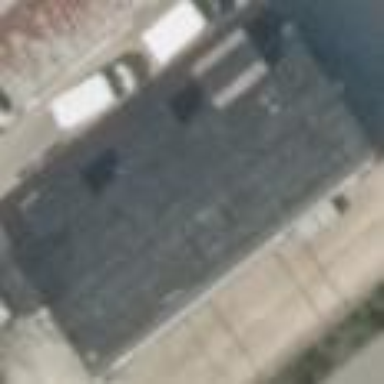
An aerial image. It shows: Service building housing minor distribution substation.